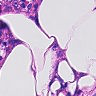
Metastatic tissue present: no